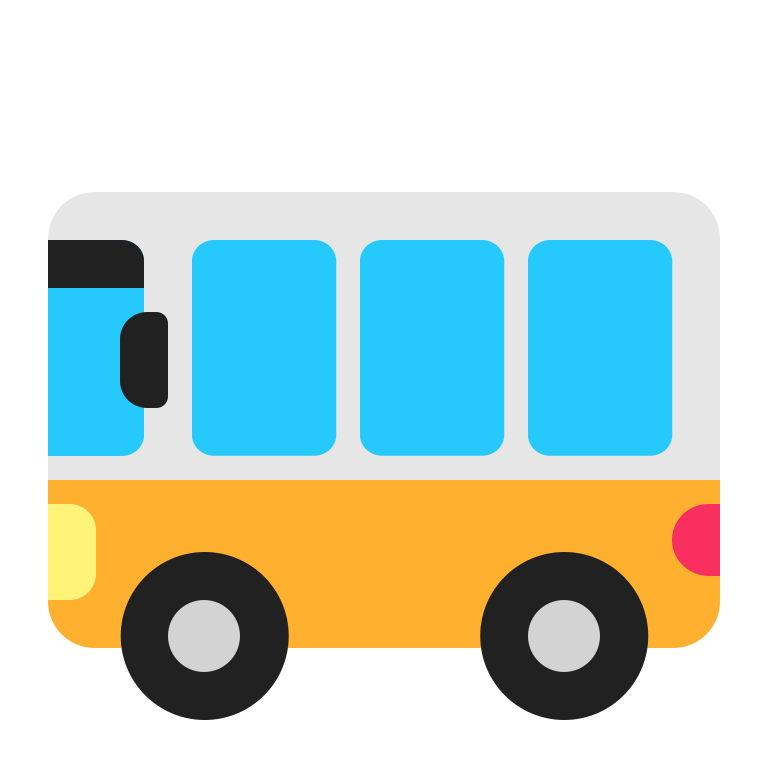
bus flat